Question: I wanted to shrink the height and width of my geom_tile.
I realized my question is similar to
<URL>, but my y values are strings instead of coordinates so I am not sure how to adjust my y values based on height.
I shrink height and width by 0.5 but it creates "grey spaces" between the tiles. Is there any way to remove the "grey spaces" so that the tiles are adjacent to each other?
'''
# data frame
fd=data.frame(x = rep(c("x","y","z"),3),
y=c("a","b","c","b","c","a","c","a","b"),
z=c(0,1,0,1,1,1,0,0,1))
# plot
(p <- ggplot(fd, aes(x, y, height=.5, width=.5)) + geom_tile(aes(fill = z))
+ scale_fill_gradient(low = "white",high = "steelblue", limits=c(0,1))
+ theme_grey()
+ labs(x = "", y= "")
+ scale_x_discrete(expand = c(0, 0))
+ scale_y_discrete(expand = c(0, 0))
+ theme(legend.position = "none", axis.ticks = element_blank(), axis.text.x = element_text(size=12, angle=90, hjust=0, colour="black")))
'''

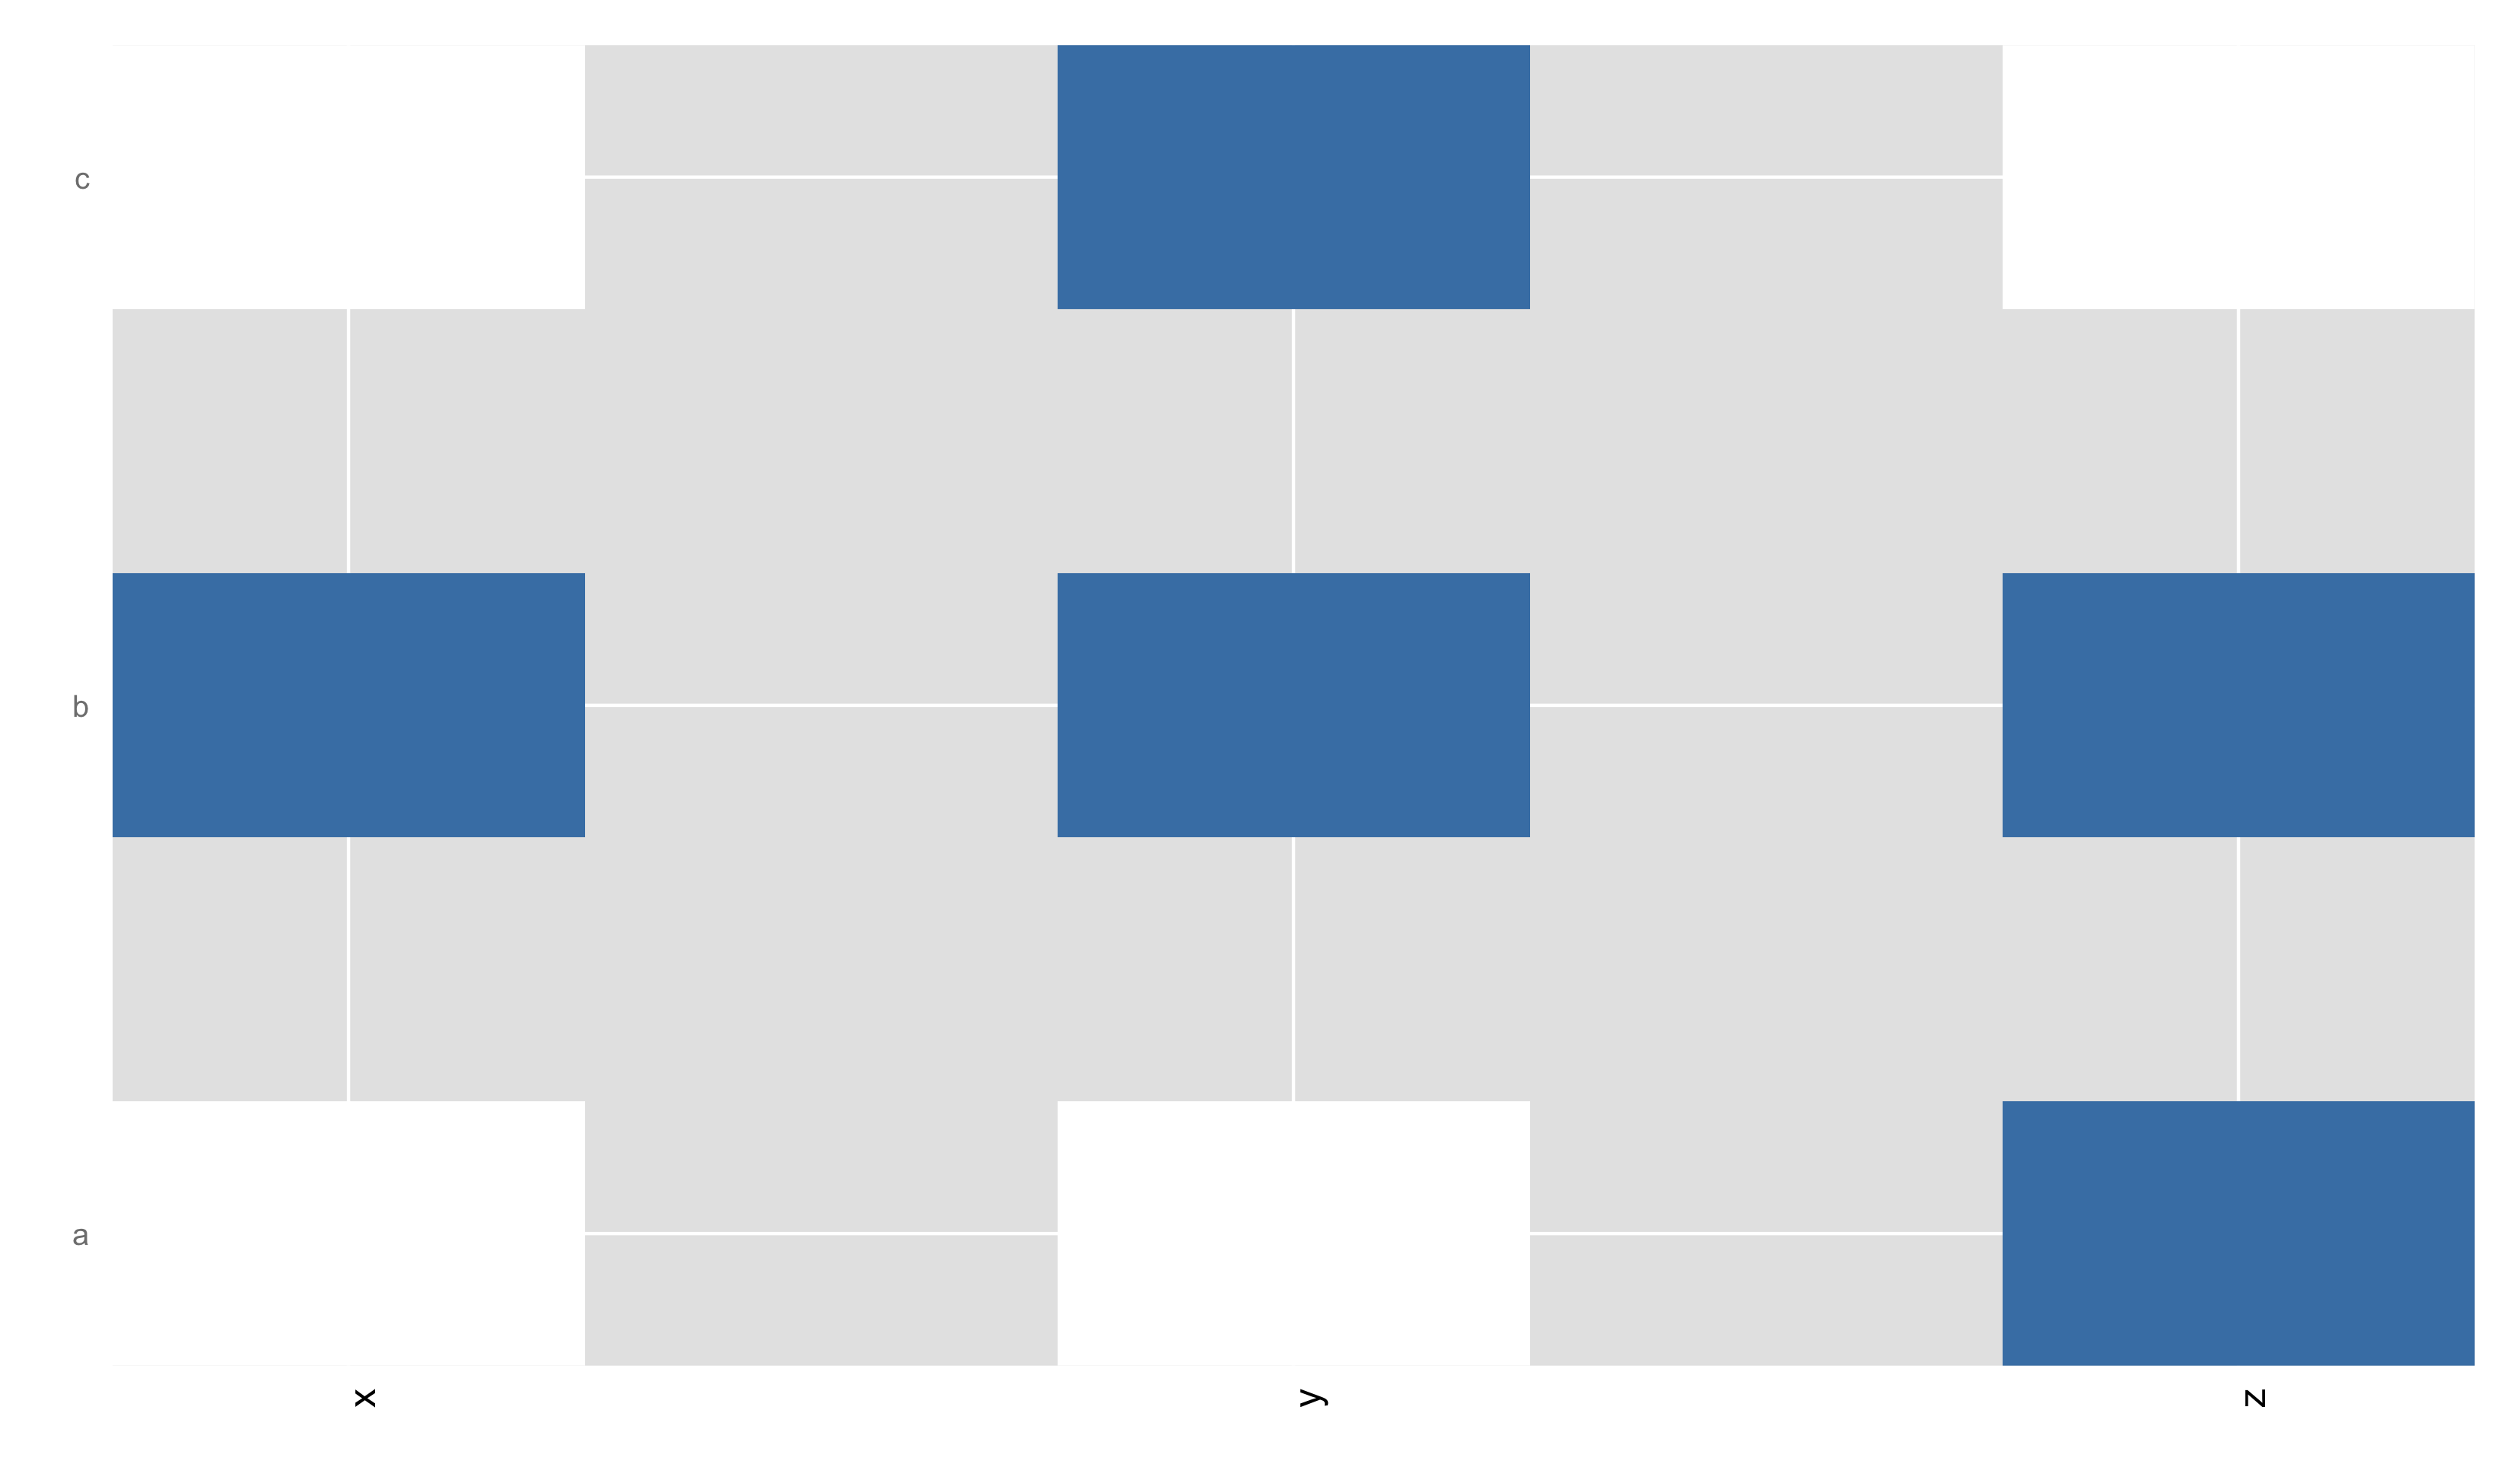
Answer: Just remove the 'aes(..., width=.5, height=.5)'
'''
(p <- ggplot(fd, aes(x, y)) + geom_tile(aes(fill = z))
+ scale_fill_gradient(low = "white",high = "steelblue", limits=c(0,1))
+ theme_grey()
+ labs(x = "", y= "")
+ scale_x_discrete(expand = c(0,0))
+ scale_y_discrete(expand = c(0,0))
+ coord_fixed(ratio=1)
+ theme(legend.position = "none",
axis.ticks = element_blank(),
axis.text.x = element_text(size=12, angle=90, hjust=0, colour="black")))
'''